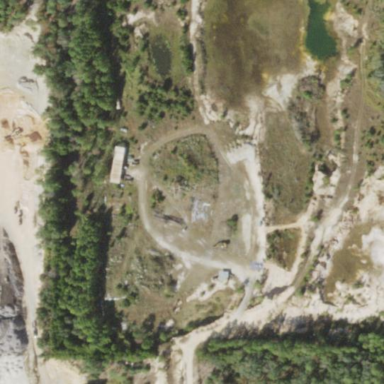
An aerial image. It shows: Quarry area with sand as the primary resource.